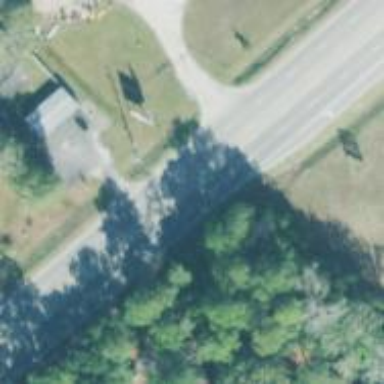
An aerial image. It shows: Power pole.